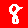
Digit: 8